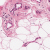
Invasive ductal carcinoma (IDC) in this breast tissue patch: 0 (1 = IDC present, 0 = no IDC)